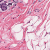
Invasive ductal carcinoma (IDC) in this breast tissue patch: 0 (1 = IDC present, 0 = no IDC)